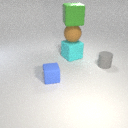
small gray rubber cylinder to the right of small blue rubber cube